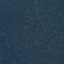
Label: Forest